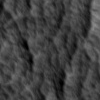
Atmospheric dust classification: not_dusty